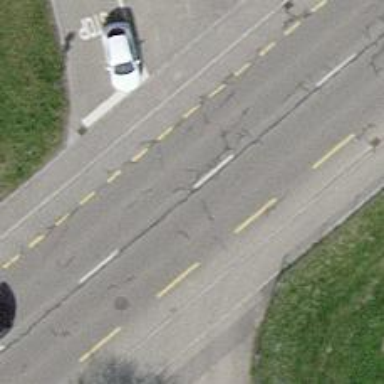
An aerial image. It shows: Primary highway with asphalt surface and designated lane for cyclists.